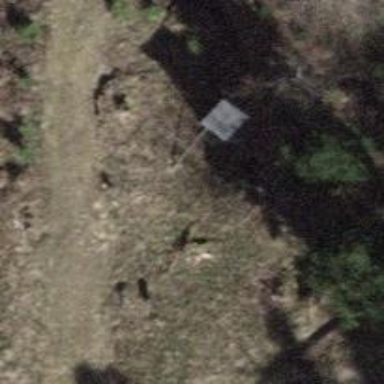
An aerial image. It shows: Hunting stand.